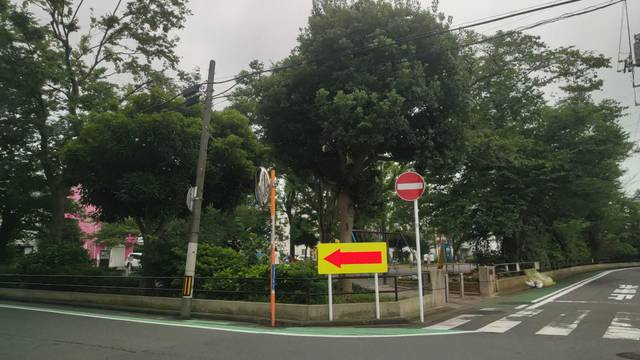
Region: Japan
Coordinates: 35.452, 139.61